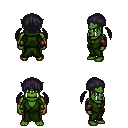
a pixel art fantasy rpg character, male body template, orc, green skin, green robe, red pants, raven twin-tailed hairstyle, leather bracers, four views (front, back, left, right), 2x2 character sprite sheet, small pixel art, hard edges, no anti-aliasing